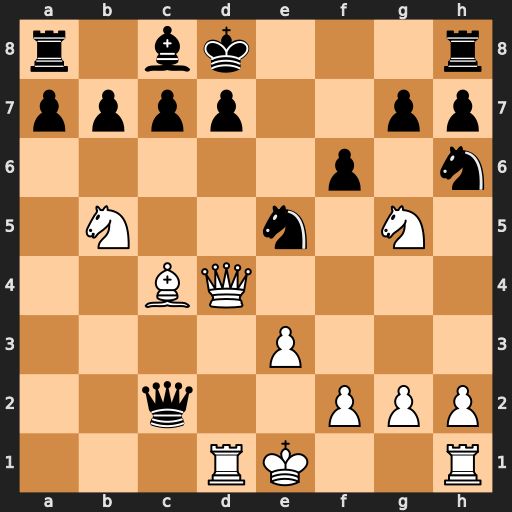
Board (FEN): r1bk3r/pppp2pp/5p1n/1N2n1N1/2BQ4/4P3/2q2PPP/3RK2R
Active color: w
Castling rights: K
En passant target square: -
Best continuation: Ne6+ Ke7 Qc5+ d6 Qxc7+ Bd7 Qxd6+